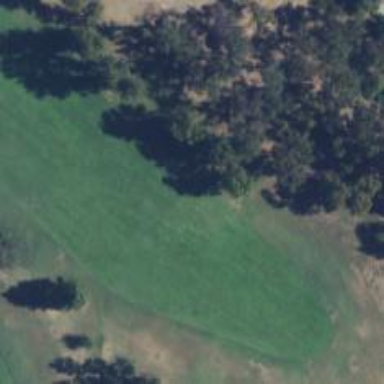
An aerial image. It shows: Golf rough area.